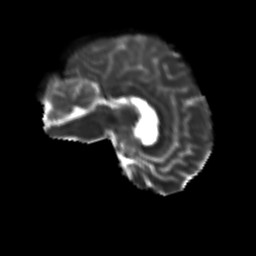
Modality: T2w
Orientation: sagittal
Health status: ill
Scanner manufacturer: siemens
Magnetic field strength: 3 T
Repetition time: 13.7 s
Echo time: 0.098 s